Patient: sex M, age 79
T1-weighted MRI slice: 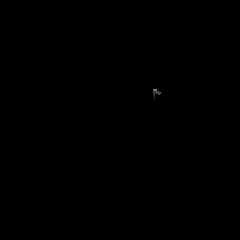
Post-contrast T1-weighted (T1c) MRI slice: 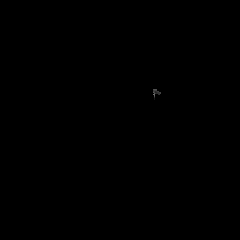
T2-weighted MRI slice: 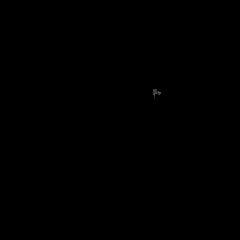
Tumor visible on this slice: no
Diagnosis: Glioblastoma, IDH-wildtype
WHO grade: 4